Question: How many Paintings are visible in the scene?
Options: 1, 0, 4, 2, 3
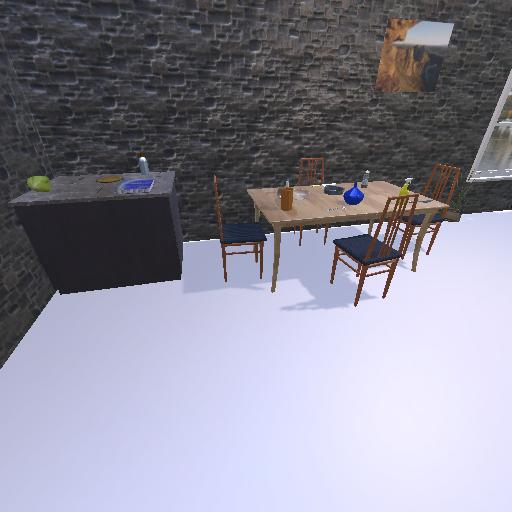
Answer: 1